Interaction volume radius: 10 \u00c5
Interaction volume height: 10 \u00c5
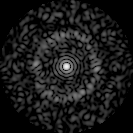
Disorder parameter: 0.7816